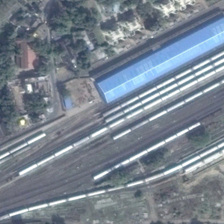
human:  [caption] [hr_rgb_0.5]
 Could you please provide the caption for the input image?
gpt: many green trees and some buildings are near a railway station .

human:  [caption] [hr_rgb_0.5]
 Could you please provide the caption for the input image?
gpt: many green trees and some buildings are near a railway station .

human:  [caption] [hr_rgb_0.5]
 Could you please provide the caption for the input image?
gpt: many green trees and some buildings are near a railway station .

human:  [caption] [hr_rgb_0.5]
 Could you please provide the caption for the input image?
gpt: many green trees and some buildings are near a railway station .

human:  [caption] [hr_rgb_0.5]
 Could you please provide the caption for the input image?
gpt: many green trees and some buildings are near a railway station .